Question: I have a list of circles (x, y, radius) and a line origin (x, y), I want to be able to determine a line segment that intersects as many circles as possible with one of it's points being the line origin, the line is completely straight. This is all in 2D.
Circles have a fixed radius and can overlap. There is no minimum distance that the line has to intersect with the circle.
An image of what I want:

Psuedocode is fine.
### UPDATE AND SOLUTION:
With some help and ideas from the comments and answer(s) I have figured out how to do this, it could probably do with some optimization though.
I have created two codepens, one of them has code that tries to center the angle, but is more resource intensive, and one that doesn't.
No Centering:
<URL>
With Centering:
<URL>
I'll write my code examples in javascript, as that's probably the easiest understood language
To find the line segment that intersects the most circles, you have to take the two tangents of each circle (that pass through the line origin) like this:
'''
let diffX = circle.x - origin.x
let diffY = circle.y - origin.y
let dist = Math.sqrt(diffX ** 2 + diffY**2)
let asine = Math.asin(circle.radius / dist)
let angle = Math.atan2(diffY, diffX)
let tangent1 = angle - asine
let tangent2 = angle + sinAngle
let pos1 = {x: circle.x + circle.radius * Math.sin(tangent1), y: circle.y + circle.radius * -Math.cos(tangent1)}
let pos2 = {x: circle.x + circle.radius * -Math.sin(tangent2), y: circle.y + circle.radius * Math.cos(tangent2)}
let dist1 = Math.sqrt((pos1.x - origin.x)**2 + (pos1.x - origin.y)**2)
let dist2 = Math.sqrt((pos2.x - origin.x)**2 + (pos2.x - origin.y)**2)
return {pos1: pos1, pos2: pos2, angle1: Math.atan2(pos1.y - origin.y, pos1.x - origin.x), angle2: Math.atan2(pos2.y - origin.y, pos2.x - origin.x), dist1: dist1, dist2: dist2, circle: circle, dist: dist}
'''
This results in an "Interval" (name by @Stef), any angle less than angle1, but greater than angle2 ('angle1 <= angleX <= angle2') will intersect the circle if the line segment is long enough
Then, for each intersection, you check both angles against every other interval, checking if the angle is in the interval's range, if it is, increase its count, repeat this for all intervals, (you will also want to store the largest distance that this interval intersects) when you've got a count of intersections, save the angle and number of intersections, and repeat for every other interval (this is a loop nested within another loop, sadly), replacing the variables with your angle, distance and intersection count if it intersects more than the current stored interval.
Eventually, you'll end up with the angle that intersected the most circles, and the distance of the furthest circle it intersects, and the line segment can now be calculated via sin and cos.
Why check only the tangents? Couldn't there be a circle further out that won't get detected because it's inside the tangents? No, there couldn't, this is because the tangents of the further out circle will ALSO be checked, meaning it'll be detected.
Final Code (there may be typos):
'''
function getSegment(circles, origin) {
//Get all of the intervals
let intervals = getIntervals(circles, origin)
let maxDist = 0
let maxIntersections = 0
let angle = 0
for(interval of intervals) {
let data1 = getIntersectionData(interval.angle1, intervals)
let intersections1 = data1.count
let distance1 = data1.dist
//if this angle intersects more than the current amount, store this angle's data instead
//(or this angle intersects the same, but is shorter, feel free to remove this)
if(intersections1 > maxIntersections || (intersections1 == maxIntersections && distance1 <= maxDist)) {
maxIntersections = intersections1
maxDist = distance1
angle = interval.angle1
}
let data2 = getIntersectionData(interval.angle2, intervals)
let intersections2 = data2.count
let distance2 = data2.dist
if(intersections2 > maxIntersections || (intersections2 == maxIntersections && distance2 <= maxDist)) {
maxIntersections = intersections2
maxDist = distance2
angle = interval.angle2
}
}
let x2 = origin.x + Math.cos(angle) * maxDist
let y2 = origin.y + Math.sin(angle) * maxDist
return {x1: origin.x, y1: origin.y, x2: x2, y2: y2}
}
function getInterval(circle, origin) {
let diffX = circle.x - origin.x
let diffY = circle.y - origin.y
let dist = Math.sqrt(diffX ** 2 + diffY**2)
//for asine, you might need to add a catch for when the origin is inside the circle, for JavaScript it just returns NaN and no error is thrown
let asine = Math.asin(circle.radius / dist)
let angle = Math.atan2(diffY, diffX)
let tangent1 = angle - asine
let tangent2 = angle + asine
let pos1 = {x: circle.x + circle.radius * Math.sin(tangent1), y: circle.y + circle.radius * -Math.cos(tangent1)}
let pos2 = {x: circle.x + circle.radius * -Math.sin(tangent2), y: circle.y + circle.radius * Math.cos(tangent2)}
let dist1 = Math.sqrt((pos1.x - origin.x)**2 + (pos1.x - origin.y)**2)
let dist2 = Math.sqrt((pos2.x - origin.x)**2 + (pos2.x - origin.y)**2)
return {pos1: pos1, pos2: pos2, angle1: Math.atan2(pos1.y - origin.y, pos1.x - origin.x), angle2: Math.atan2(pos2.y - origin.y, pos2.x - origin.x), dist1: dist1, dist2: dist2, circle: circle, dist: dist}
}
function getIntervals(circles, origin) {
//Initialize the array of intervals
let intervals = []
//Append the interval of each circle to an array
for(let circle of circles) {
intervals.push(getInterval(circle))
}
//Sort the array clockwise by interval.angle1 (Not neccesary or useful)
intervals.sort((a, b) => a.angle1 - b.angle1)
return intervals
}
function getIntersectionData(angle, intervals) {
let count = 0
let dist = 0
//for each interval:
for(let inter of intervals) {
//if the angle is inside the interval (if it'll intersect the circle)
flag = inter.angle1 <= angle && inter.angle2 >= angle
//or if the origin is inside the circle (i talked about this at getInterval())
if((inter.angle1 == NaN || inter.angle2 == NaN) || (flag)) {
//increase the number of intersections
count++
//and if the inteval IS valid, update the distance if it's bigger than the current one
//(basically get the interval with the largest distance from origin
if(flag) {
dist = Math.max(dist, inter.dist)
}
}
}
return {count: count, dist: dist}
}
'''
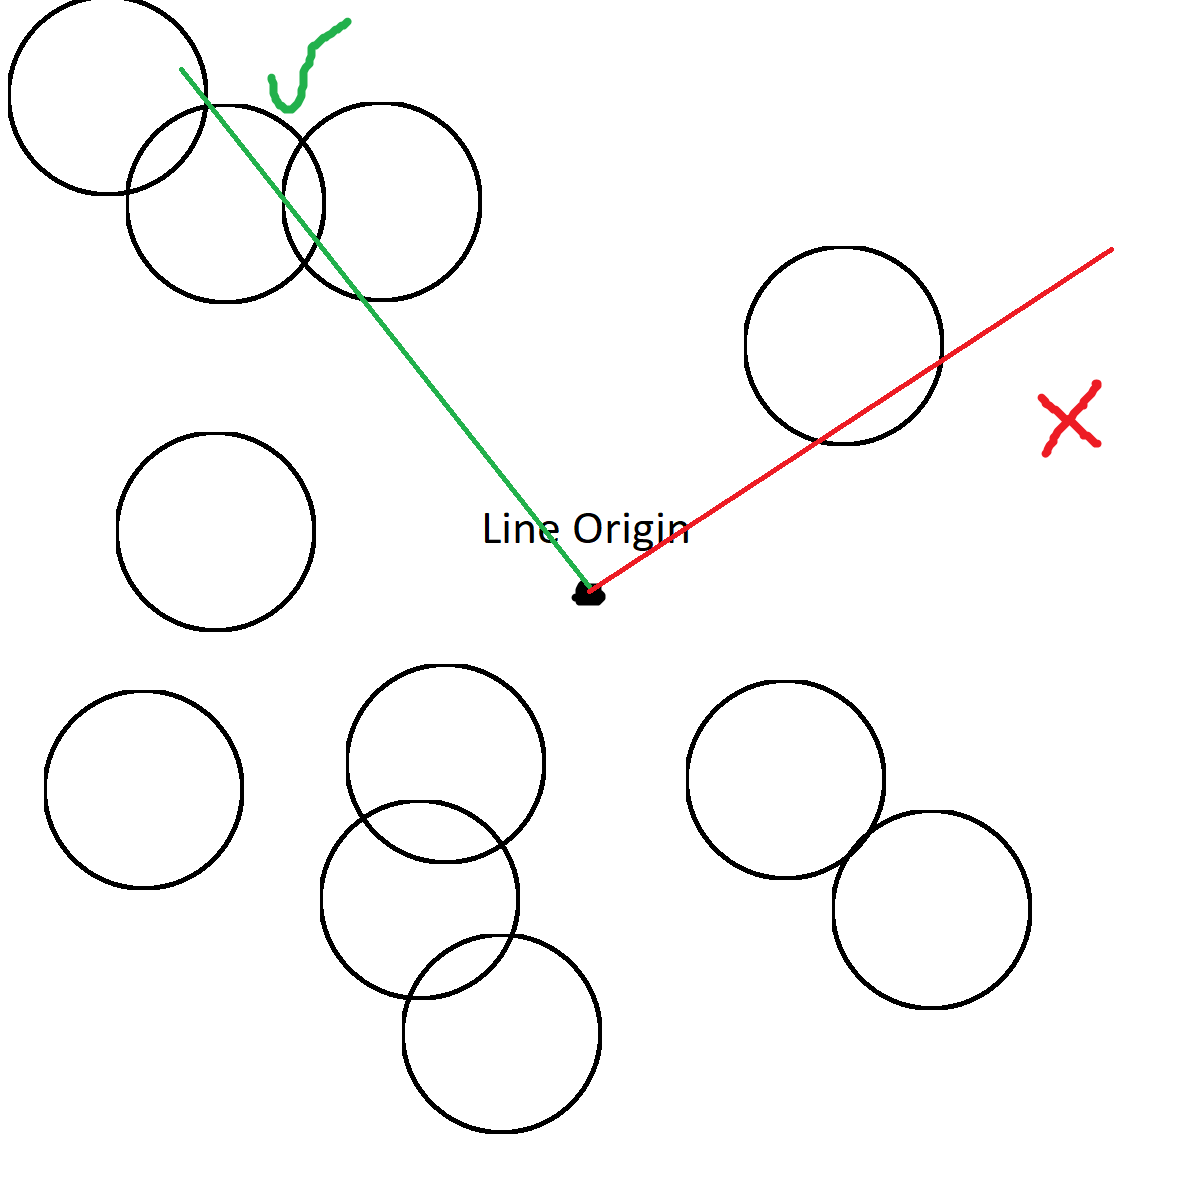
Answer: As suggested by @Stef, compute the angles (on four quadrants) of all tangents to the circle from the line origin. Tag the angles with +1 and -1 in the trigonometric rotation order, and sort them increasingly. Ignore the circles that surround that origin.
Now form the prefix sum of the +-1 tags and consider the angular interval that yields the largest value.
---
To get the angles for a circle, compute the polar argument of the center and add plus or minus the half aperture, the sine of which is the ratio of the circle radius over the distance center-origin.